Question: I have a hidden field with value "8" and I return json data from my asp.net mvc controller where the templateId has a value of 8.
"8" is not 8. Thats fine but how can I compare then both values?

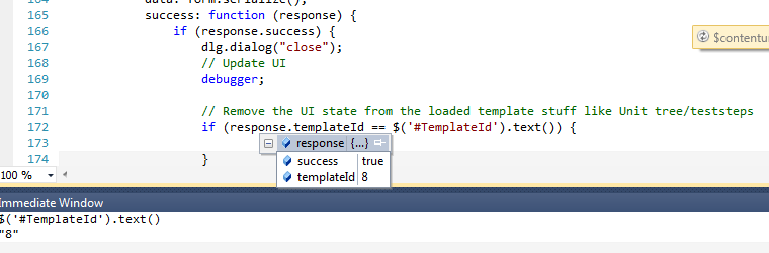
Answer: Instead of writing:
'''
if( response.templateId == $('#TemplateId').val())
{
// never hit here
}
'''
I did this and it worked:
'''
var selectedTemplateId = $('#TemplateId').val();
if (response.templateId == selectedTemplateId)
{
// it works
}
'''
I also did a general test: 8 is the same as "8":
'''
if( 8 == "8")
{
// always hit here
}
'''